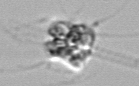
Label: Leptocylindrus_mediterraneus